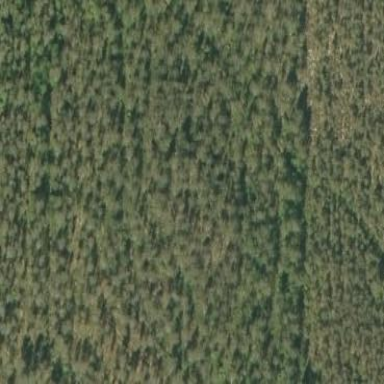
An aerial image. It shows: Woodland consisting mainly of needle-leaved trees.